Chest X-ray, AP view. Patient: 32 years old, sex F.
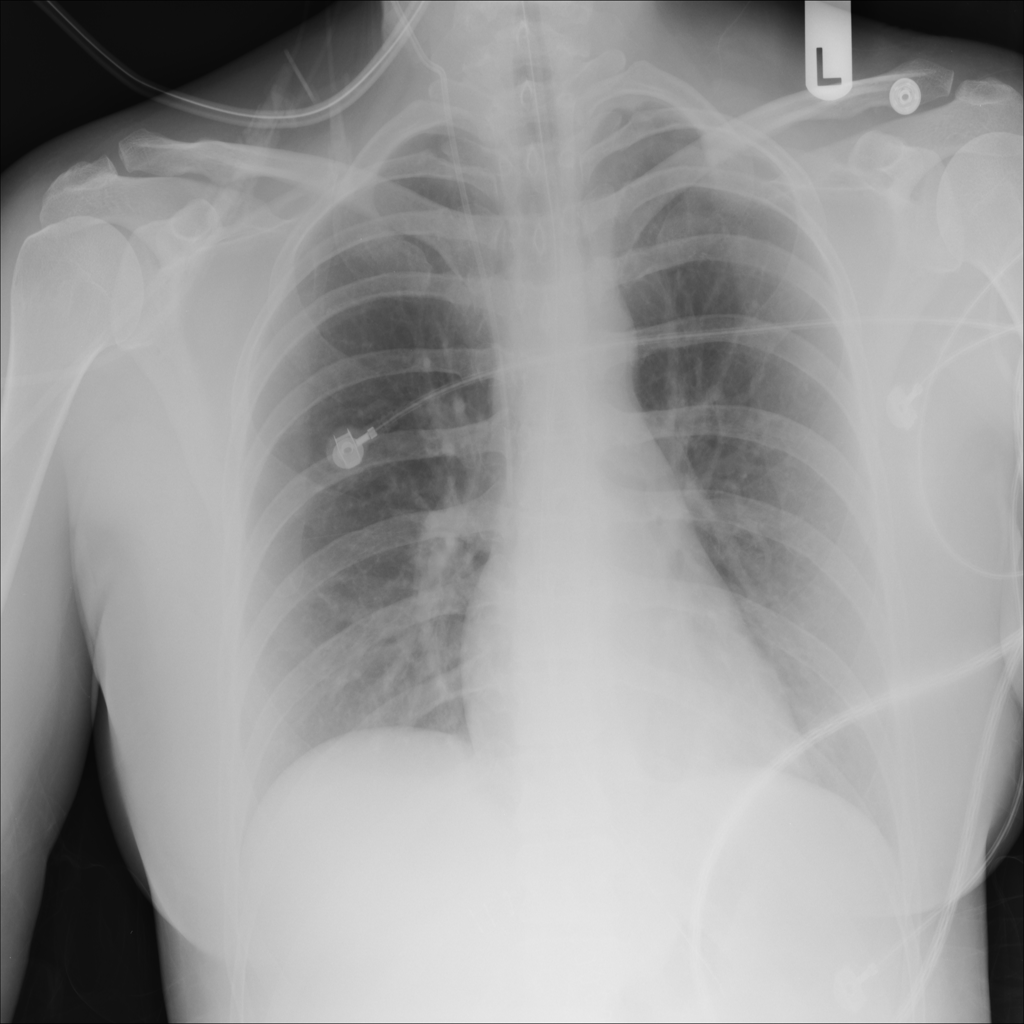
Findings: No Finding